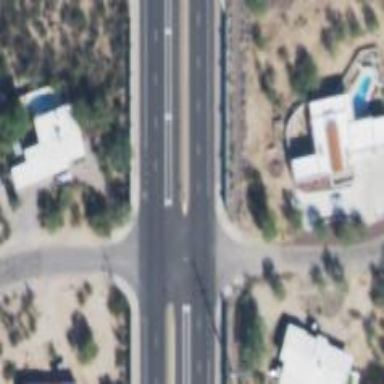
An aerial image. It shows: Road with stop sign.